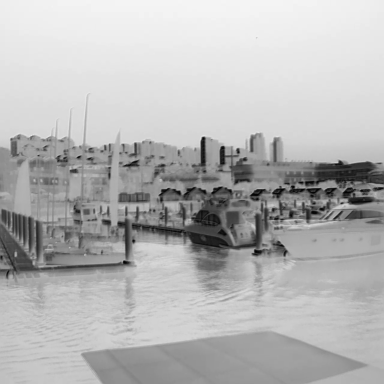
There are two sailboats in the infrared image.